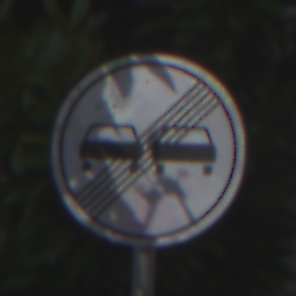
Verkehrszeichen: EndeUeberholverbot
Umgebung: Outdoor, Urban
Tageszeit: Midday
Wetter: Overcast
Licht: Natural
Jahreszeit: NotSpecified
Kontrast: LowContrast